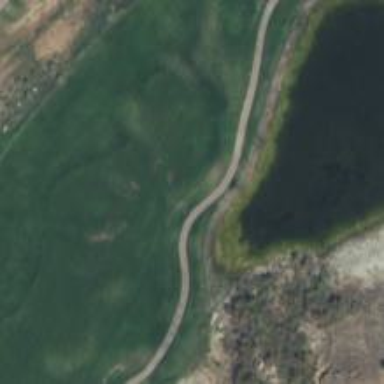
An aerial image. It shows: Rough grassy area used for golf.